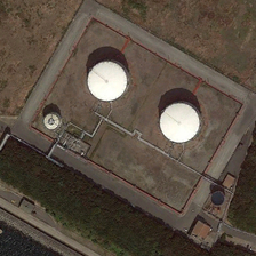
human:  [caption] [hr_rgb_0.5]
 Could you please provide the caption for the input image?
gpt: Two large white reservoirs are surrounded by a rectangular road, close to some green trees and bare soil.

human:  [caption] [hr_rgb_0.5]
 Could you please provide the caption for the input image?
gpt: Two large white tanks are surrounded by a rectangular road, close to green trees and bare ground.

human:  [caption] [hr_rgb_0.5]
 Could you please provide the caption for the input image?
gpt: Two huge white storage tanks are surrounded by rectangular streets, close to green trees and bare land.

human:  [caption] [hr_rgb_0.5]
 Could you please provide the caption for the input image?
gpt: Two large white reservoirs are surrounded by a rectangular road, surrounded by some green trees and bare land.

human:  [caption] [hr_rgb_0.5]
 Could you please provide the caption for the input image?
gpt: Two large white containers surround the rectangular road, near some green trees and bare land.